Question: as it seems, the issue I'm describing in this question only affects OS X browsers.
I would like to change the 'font' style of my input buttons in CSS more or less like this:
'''
input[type="button"]
{
font: italic bold 3em fantasy;
}
'''
Unfortunately, this doesn't work well in Chrome, Safari and Opera unless I also change the default 'background-color', which I don't want to do.
<URL>

So my question is simple: how can I change a button's font without also changing the background color, in a way that all browsers understand? I n the JsFiddle example above, I'd like to have Button 1 look like Button 2, but with the background color unchanged. How can this be done?
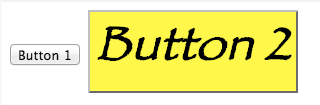
Answer: Ok, I figured it out by myself. I'm styling the button using
'''
-webkit-appearance: button;
'''
The text inside the button is now rendering with the expected font without need to set the background color. The border still looks somewhat different, but that's another question.
<URL>